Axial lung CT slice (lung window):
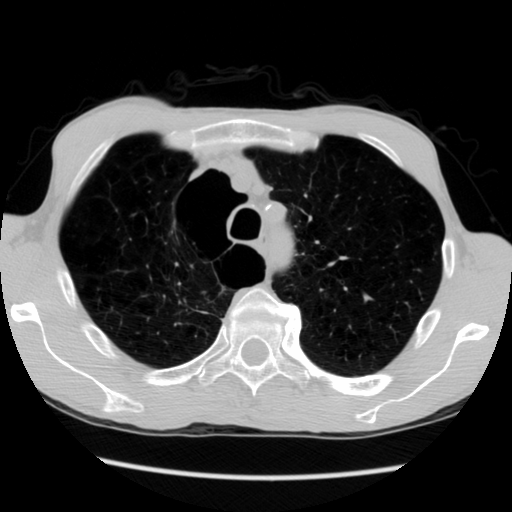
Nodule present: no